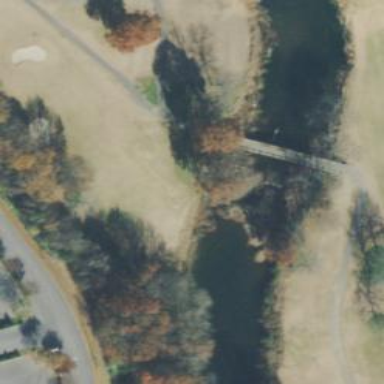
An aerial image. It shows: Path on bridge designed for golf carts.